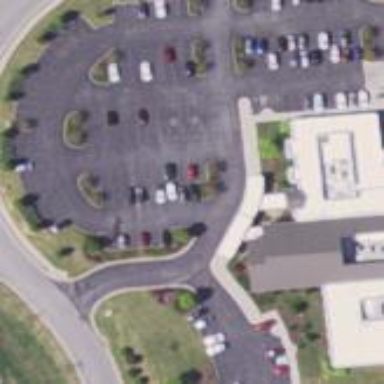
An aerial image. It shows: Parking area.